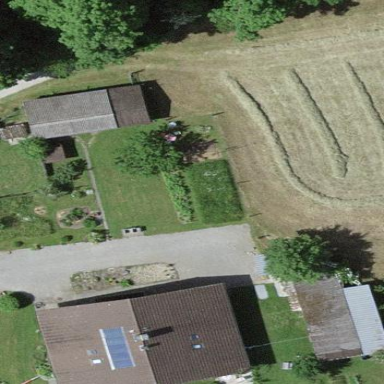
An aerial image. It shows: Farmyard area.